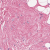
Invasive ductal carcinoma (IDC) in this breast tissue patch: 0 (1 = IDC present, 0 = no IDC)